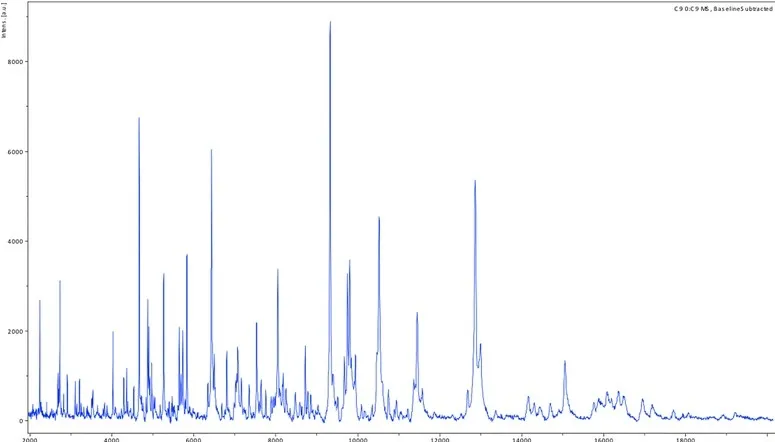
Reference mass spectrum from Fermentimonas caenicola SIT8. This reference spectrum was generated by comparison of 12 individual colonies.
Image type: chart (chart)